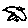
Label: bird